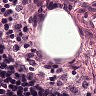
Metastatic tissue present: no